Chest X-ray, AP view. Patient: 8 years old, sex M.
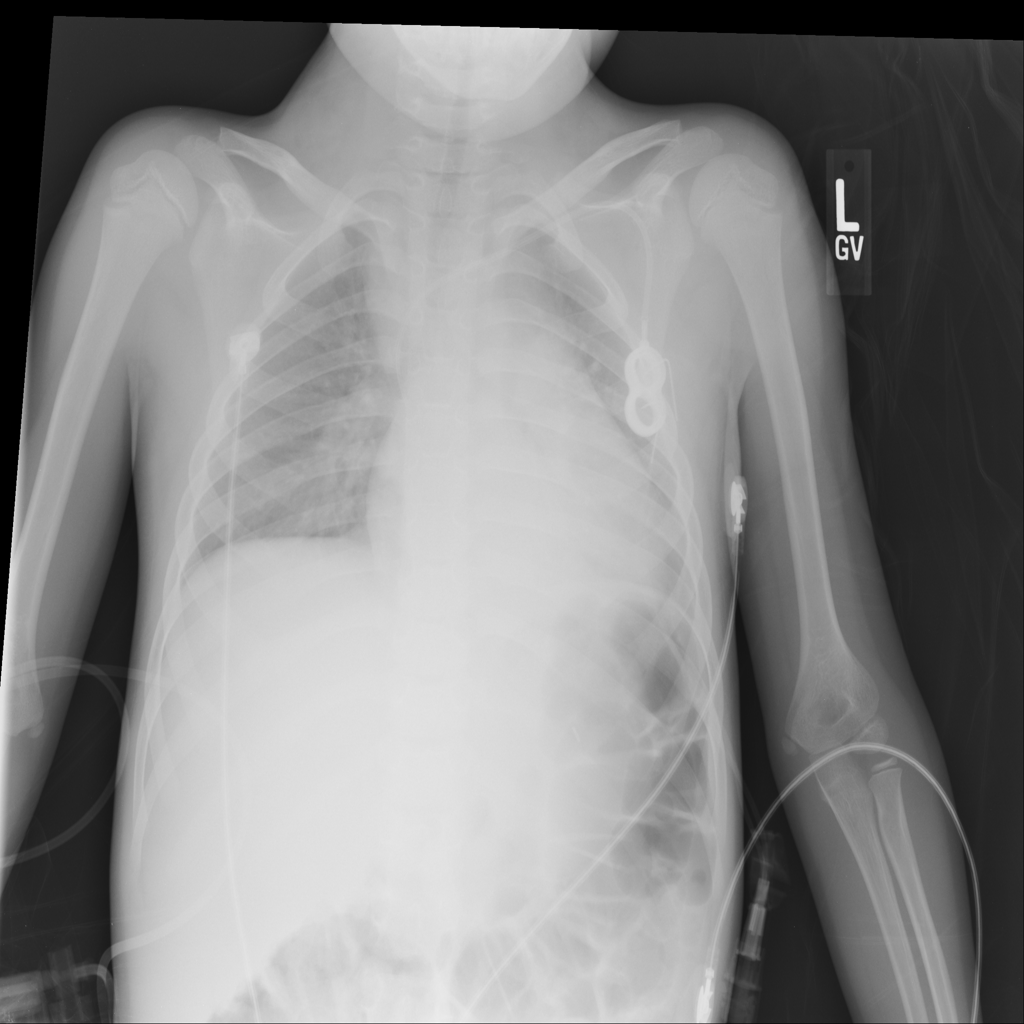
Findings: No Finding